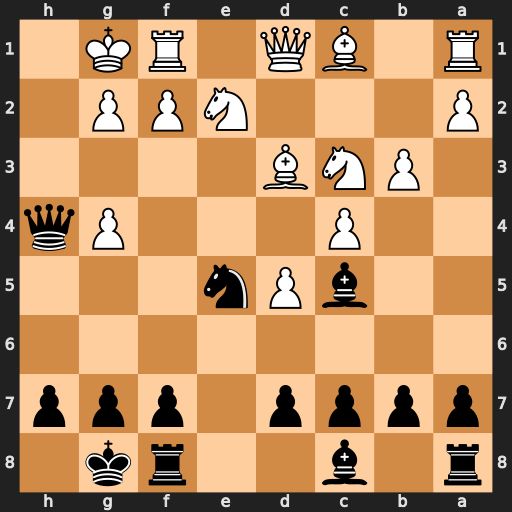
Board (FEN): r1b2rk1/pppp1ppp/8/2bPn3/2P3Pq/1PNB4/P3NPP1/R1BQ1RK1
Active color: b
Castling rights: -
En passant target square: -
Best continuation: Nxg4 Bf4 Nxf2